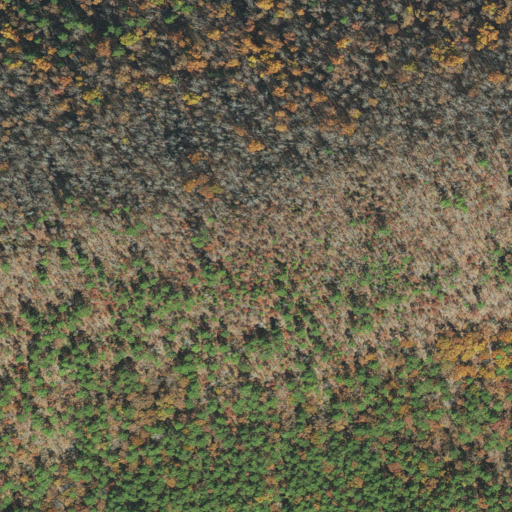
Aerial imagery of mountain in Arkansas named Linn Barker Mountain containing deciduous forest, mixed forest, and evergreen forest